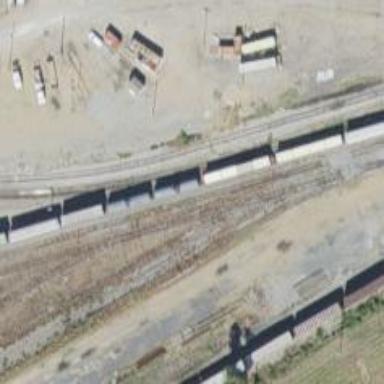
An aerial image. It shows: Railway yard used for servicing trains.